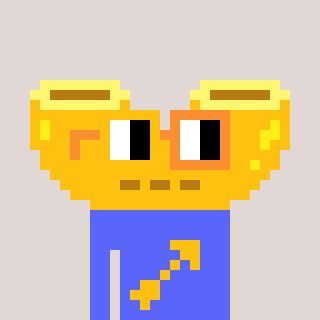
a pixel art character with square yellow and orange glasses, a macaroni-shaped head and a purple-colored body on a warm background